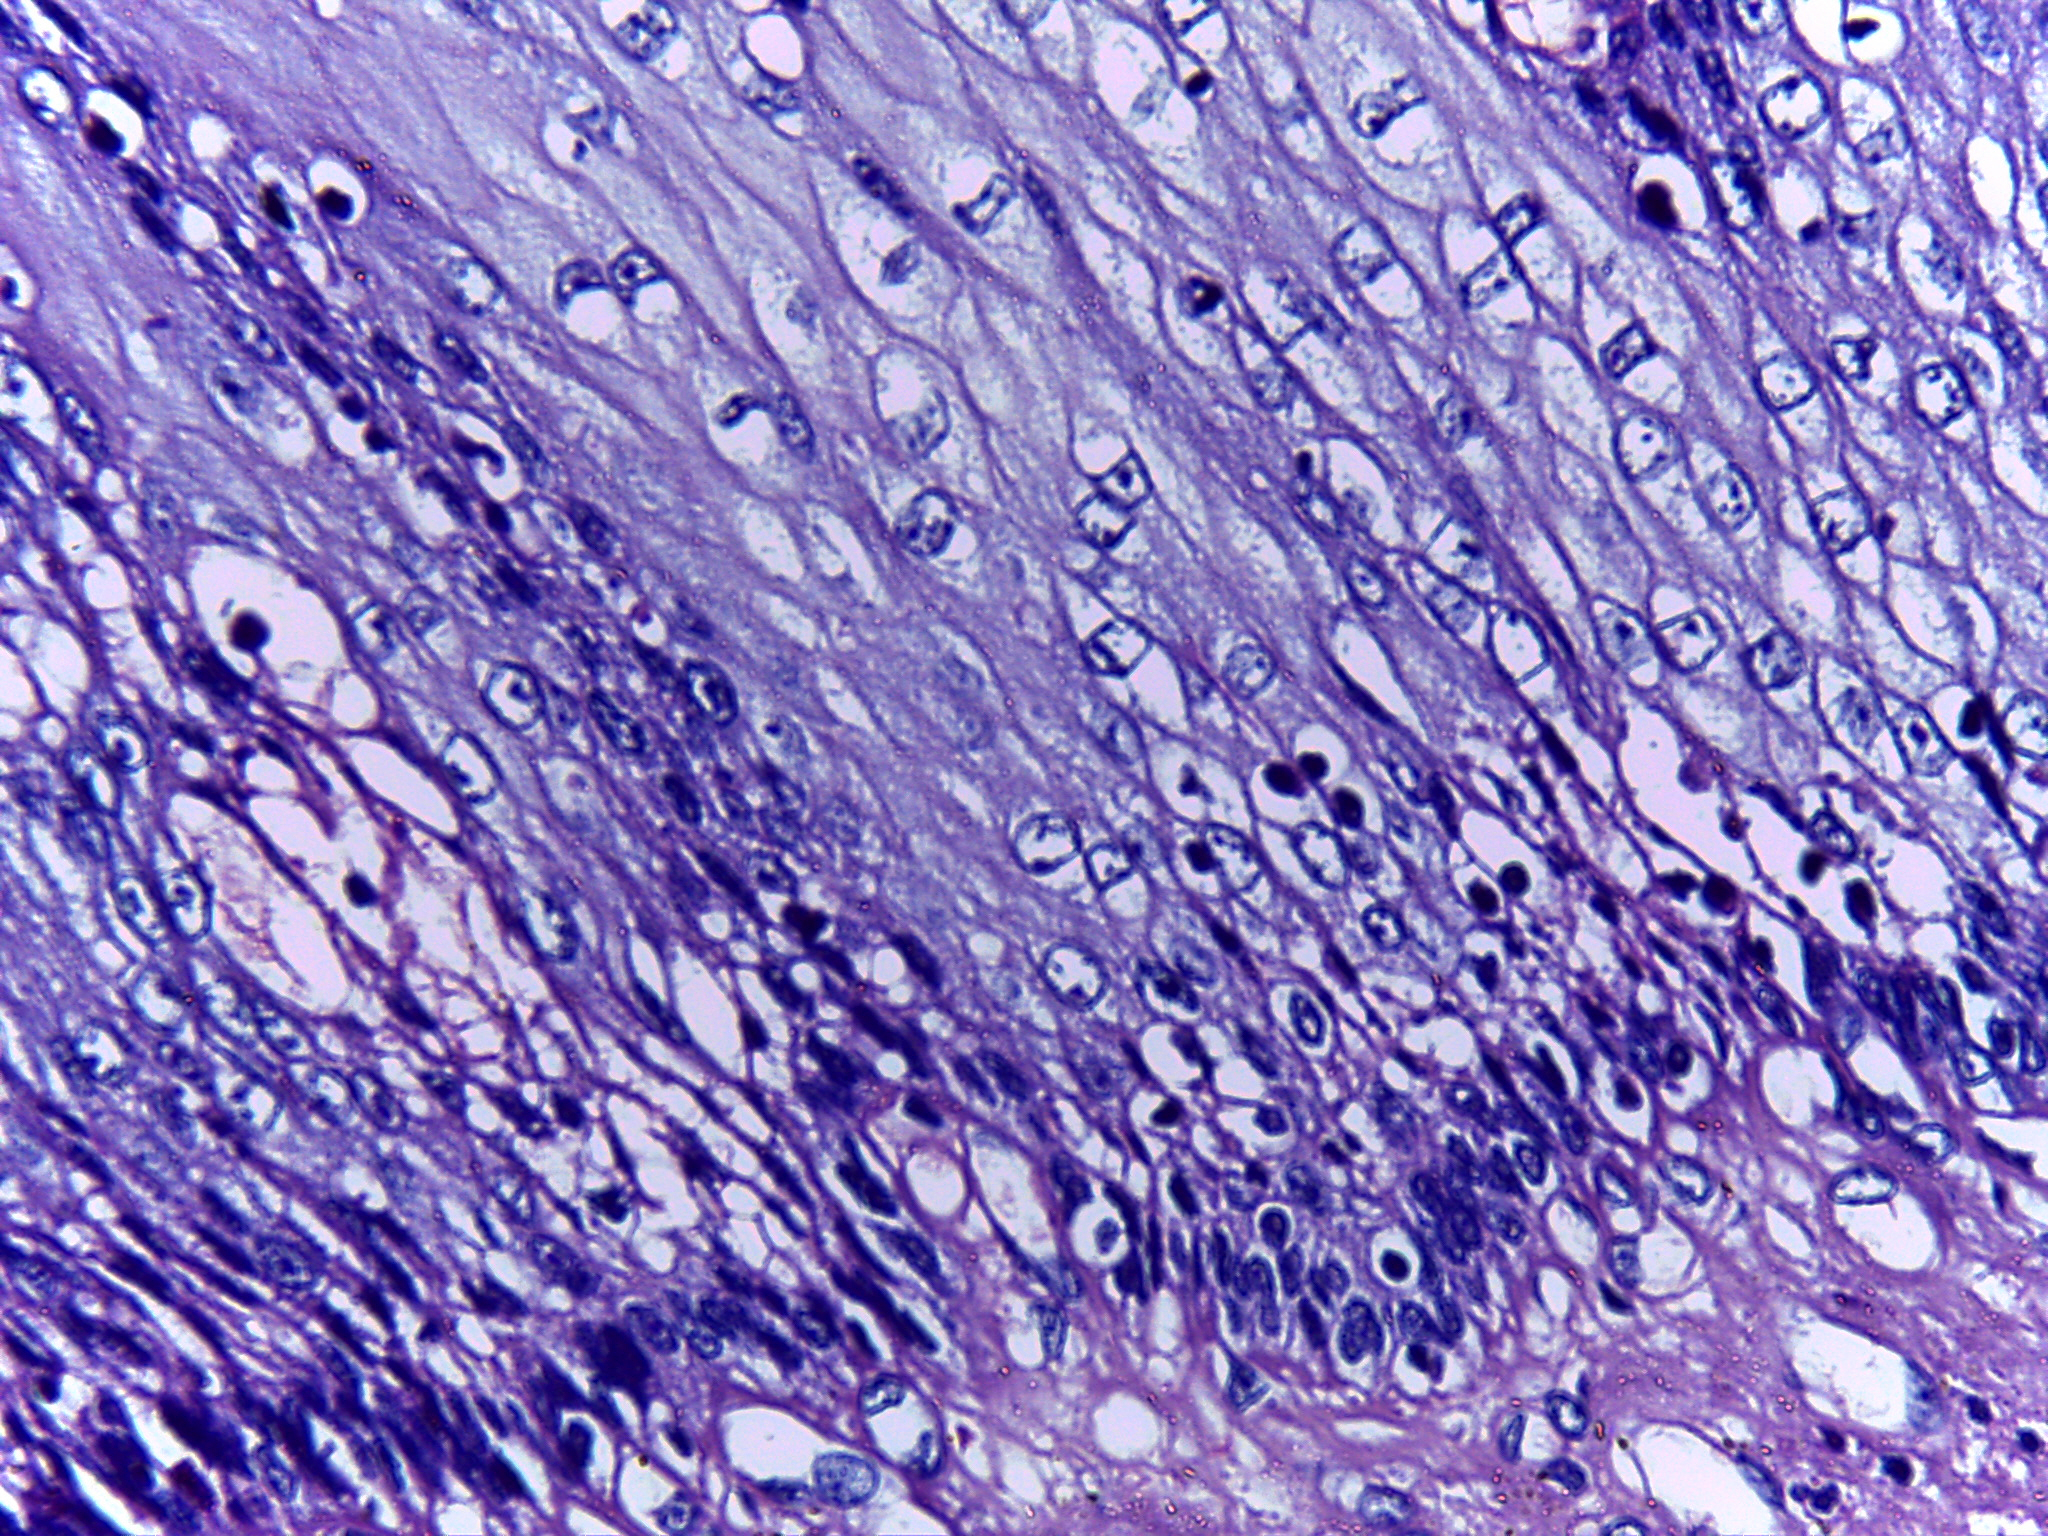
Diagnosis: Normal